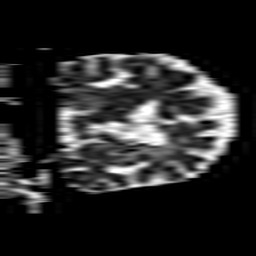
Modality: ADC
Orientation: coronal
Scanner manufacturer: philips
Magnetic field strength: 1.5 T
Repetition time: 3.393 s
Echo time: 0.06922 s